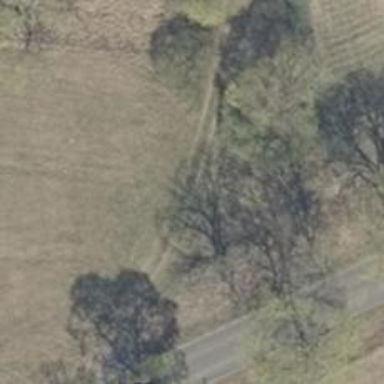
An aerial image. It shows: Dirt service road.